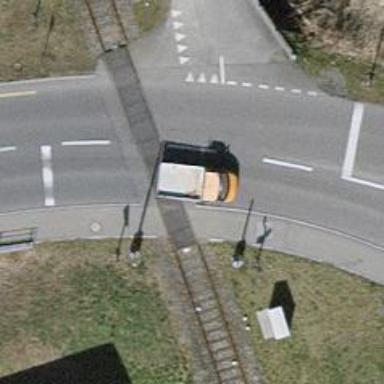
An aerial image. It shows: Railway level crossing.